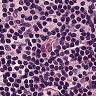
Metastatic tissue present: no